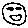
Label: smiley face